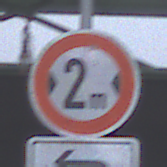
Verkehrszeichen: TatsaechlicheBreite2
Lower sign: RichtungsangabeDurchPfeile2
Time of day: MorningAfternoon
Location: Outdoor (Suburban)
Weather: Overcast
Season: NotSpecified
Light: Natural